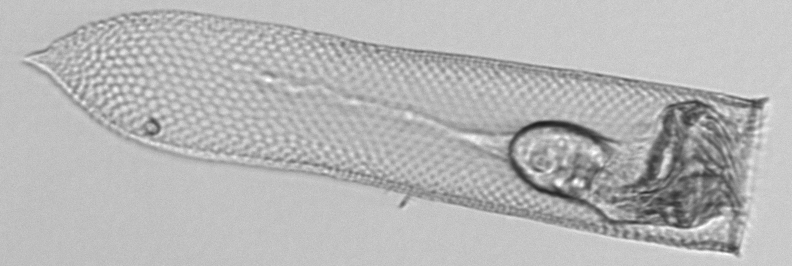
Label: Favella